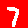
Digit: 7